Platform: macOS
Application: Arc Browser
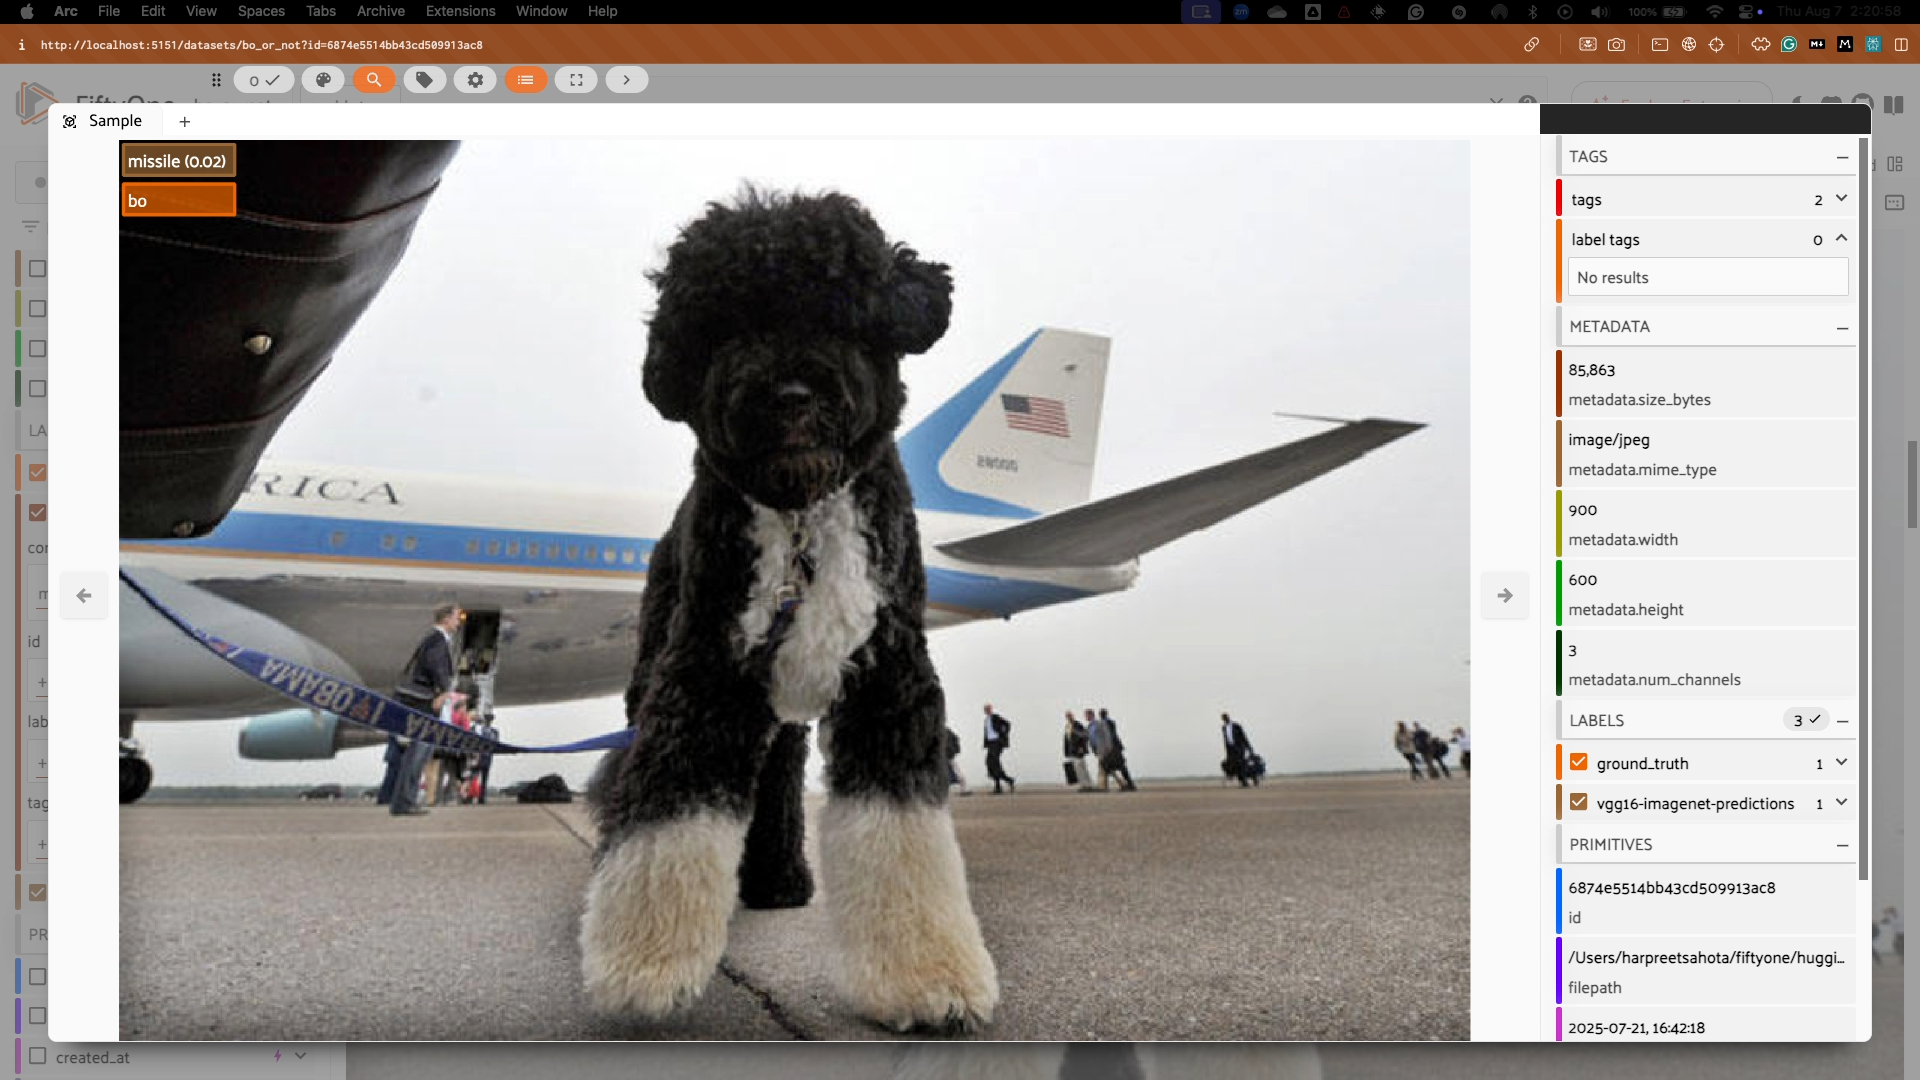
task_description: Scroll down on the sample modal sidebar
action_type: click
element_info: Slider
steps_since_start: 1